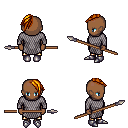
a pixel art fantasy rpg character, female body template, human, dark skin, chain mail, gold greaves, dark blonde long mohawk hairstyle, metal boots, spear, four views (front, back, left, right), 2x2 character sprite sheet, small pixel art, hard edges, no anti-aliasing